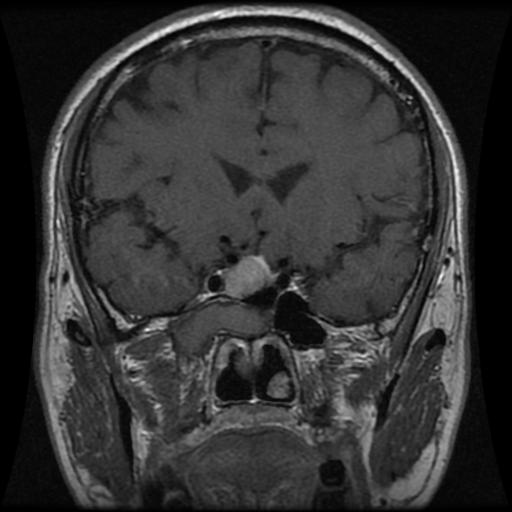
Label: pituitary